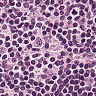
Metastatic tissue present: no